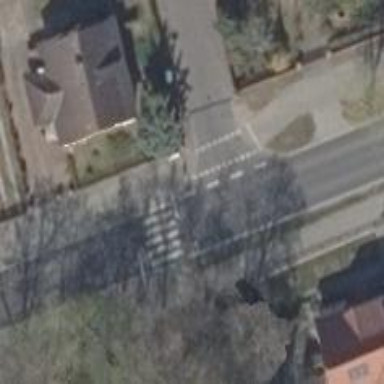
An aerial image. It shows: Sidewalk along the footway.